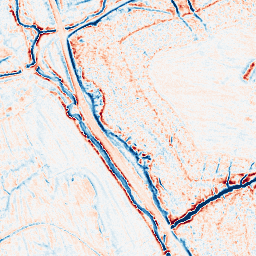
Category: edge_preserving
Decomposition family: anisotropic_diffusion
Decomposition parameters: iterations: 10
kappa: 50
gamma: 0.2
Upsampling method: bspline
Upsampling parameters: scale: 2
Upsampling scale: 2